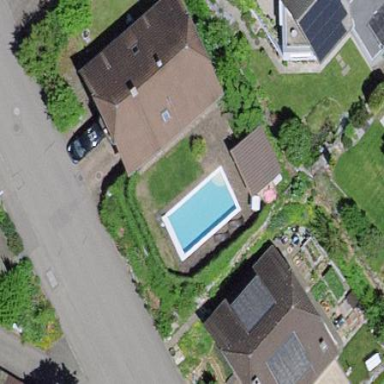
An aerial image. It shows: Detached building with half-hipped roof.